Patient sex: F
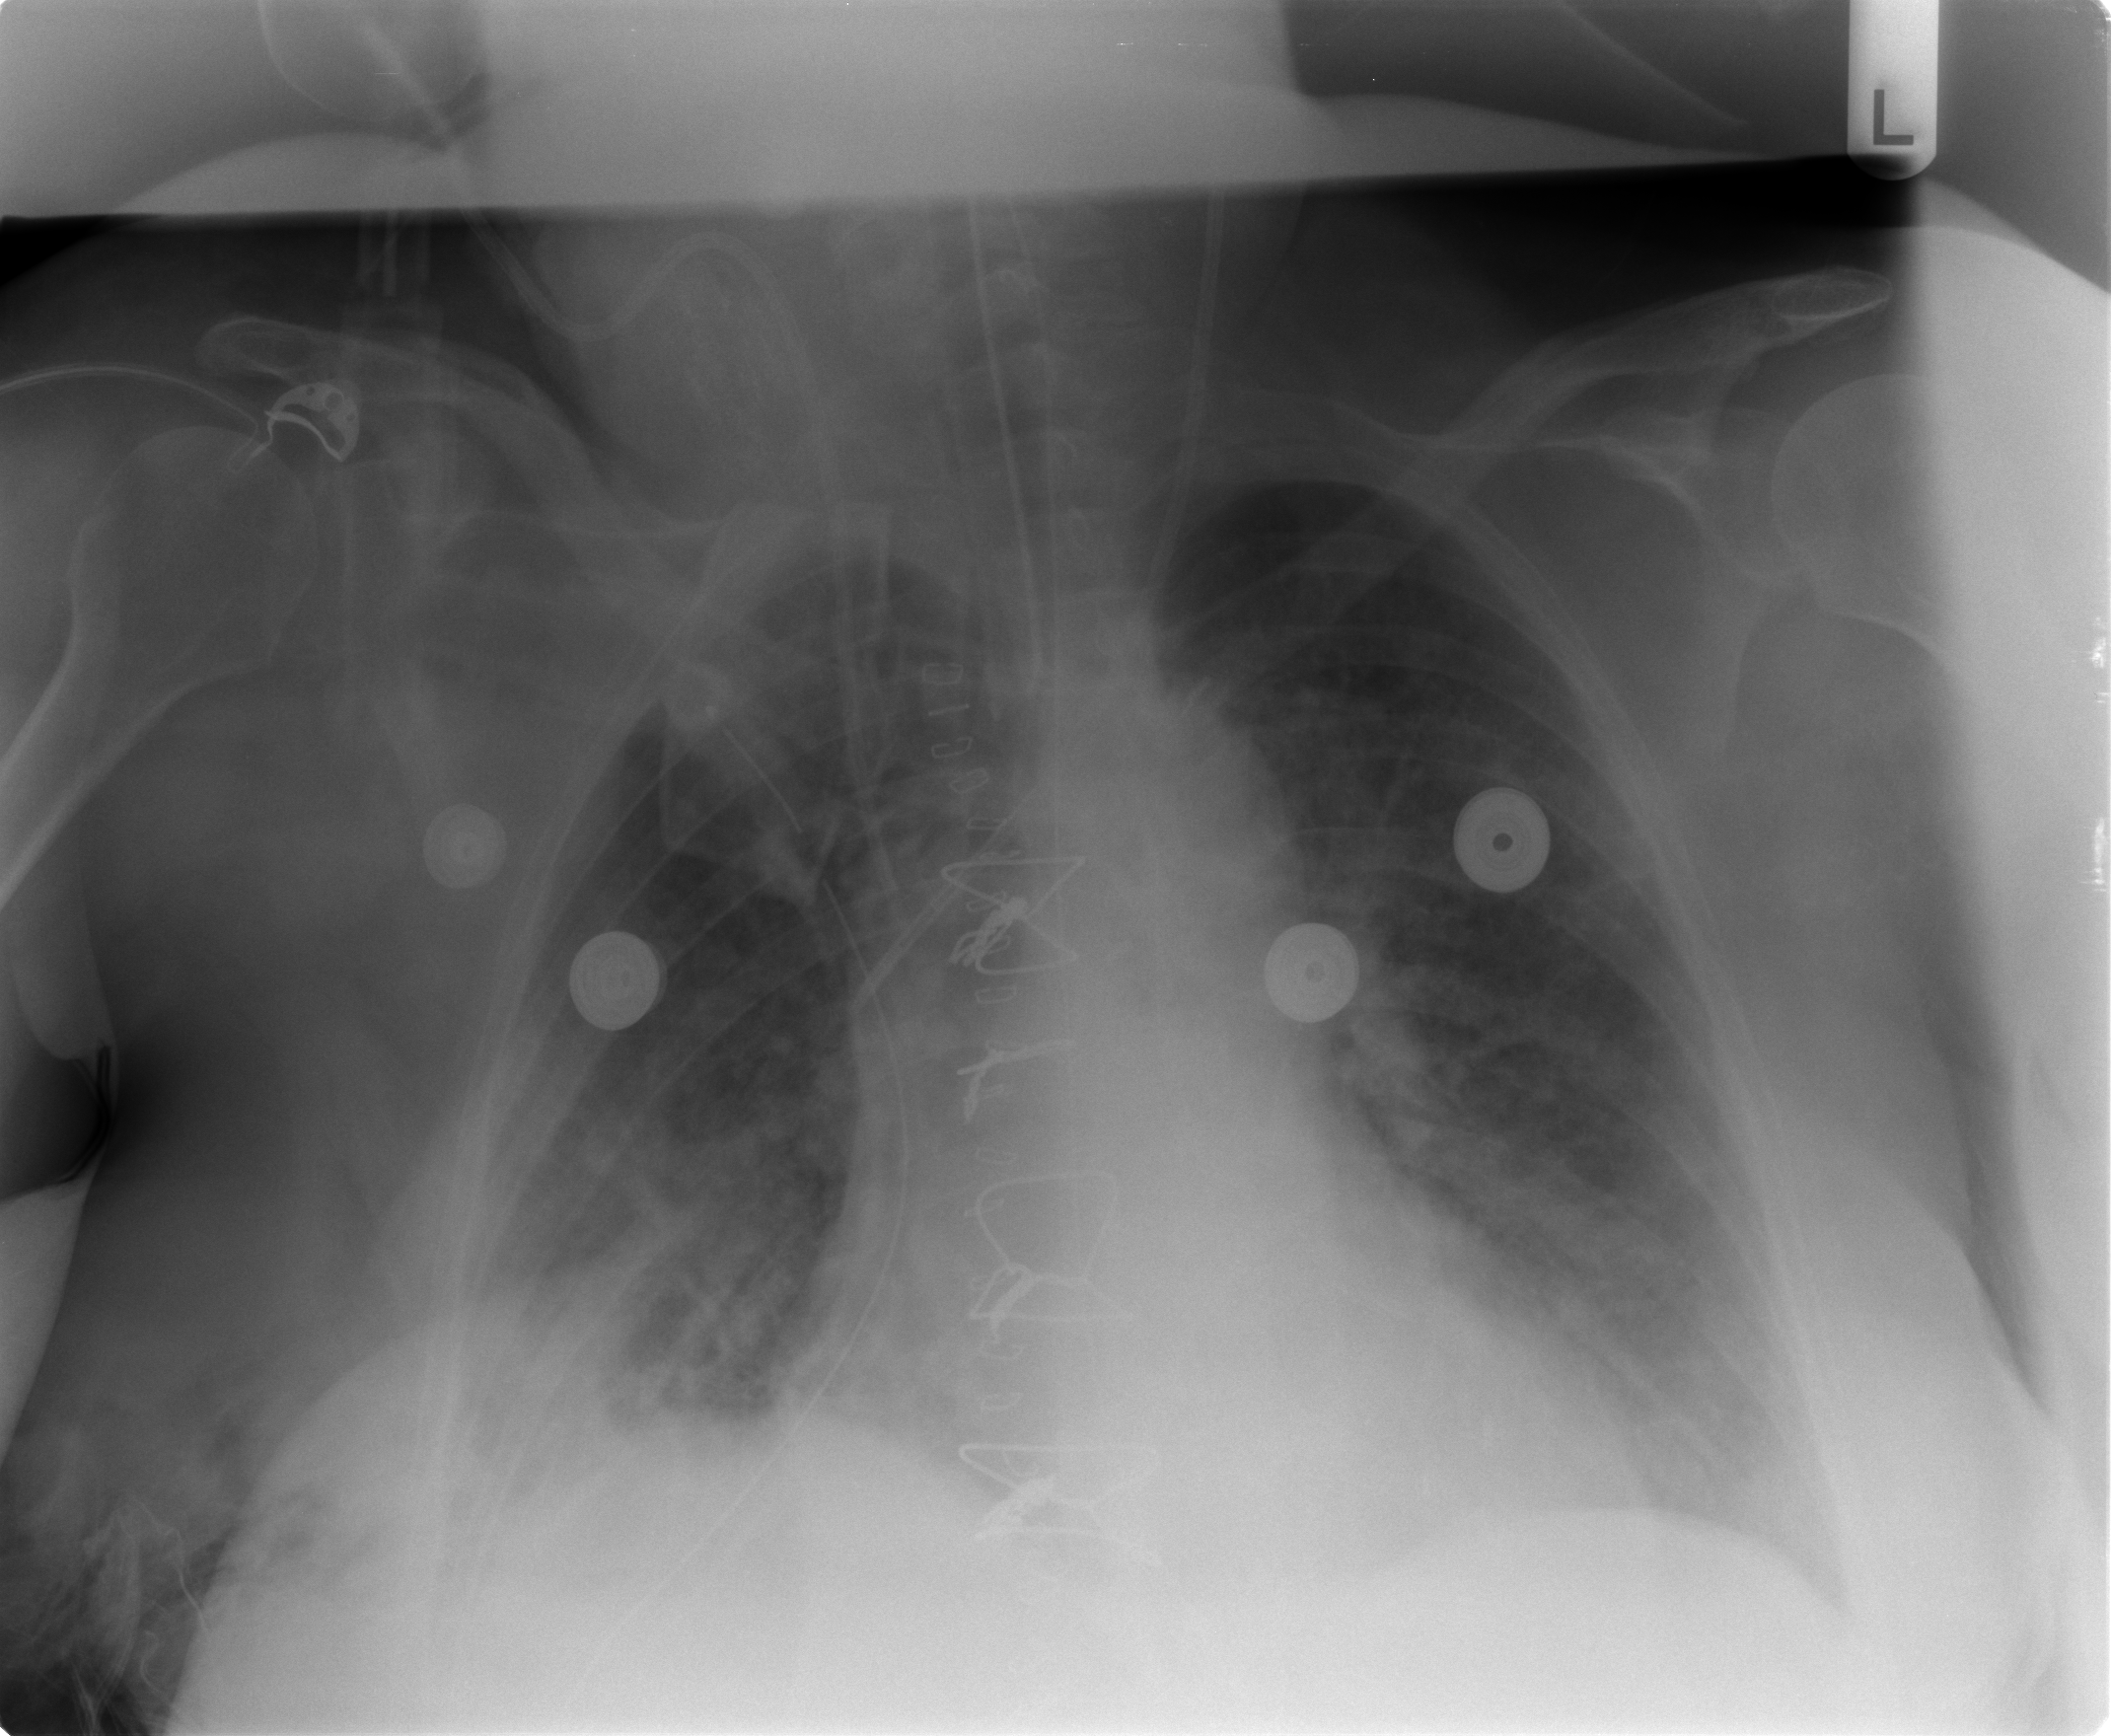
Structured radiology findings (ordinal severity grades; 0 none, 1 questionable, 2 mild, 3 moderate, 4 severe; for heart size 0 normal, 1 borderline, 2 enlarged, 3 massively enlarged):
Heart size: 2
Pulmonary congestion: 2
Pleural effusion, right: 2
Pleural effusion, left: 2
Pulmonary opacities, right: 2
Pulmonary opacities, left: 2
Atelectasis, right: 2
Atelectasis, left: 2